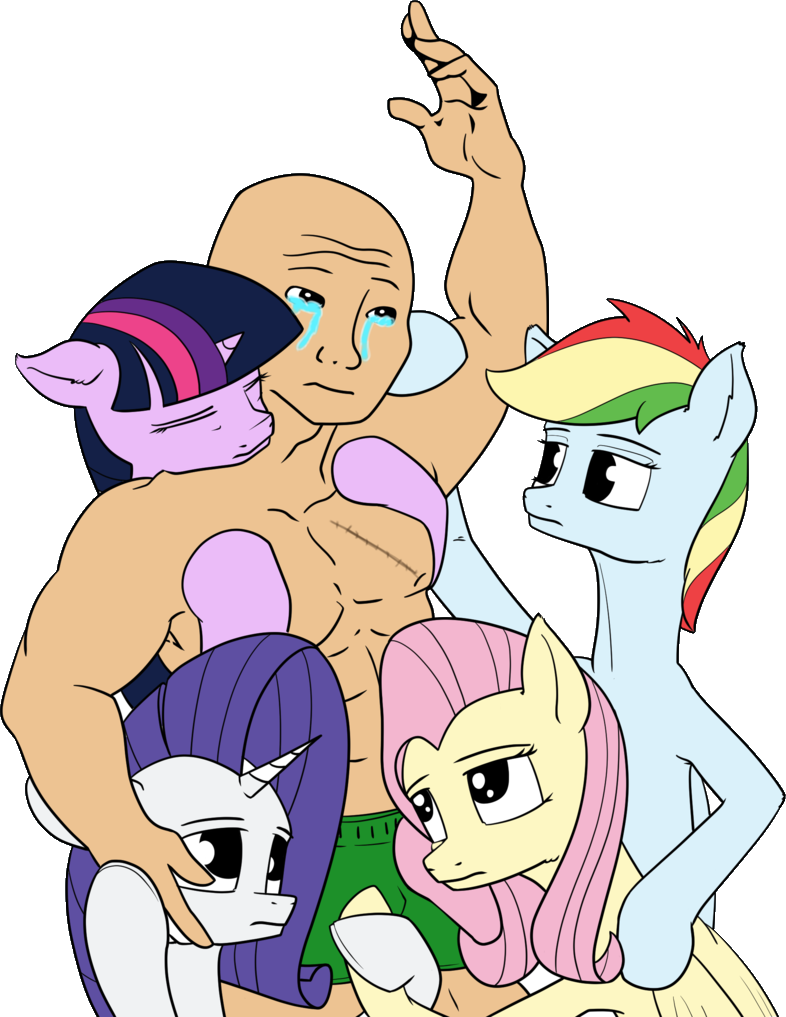
Label: 5_Stronkjak